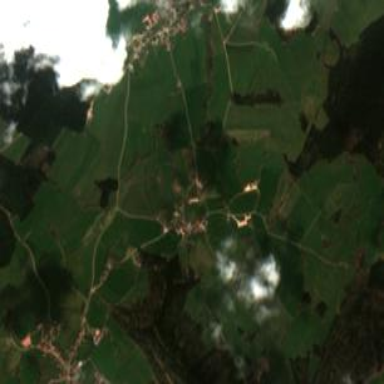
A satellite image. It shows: Village.